Interaction volume radius: 10 \u00c5
Interaction volume height: 25 \u00c5
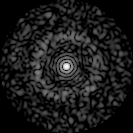
Disorder parameter: 0.8246